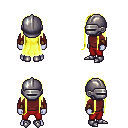
a pixel art fantasy rpg character, male body template, dark elf, purple skin, maroon long-sleeve shirt, red pants, gold extra-long hairstyle, metal helm, cloth bracers, metal boots, four views (front, back, left, right), 2x2 character sprite sheet, small pixel art, hard edges, no anti-aliasing